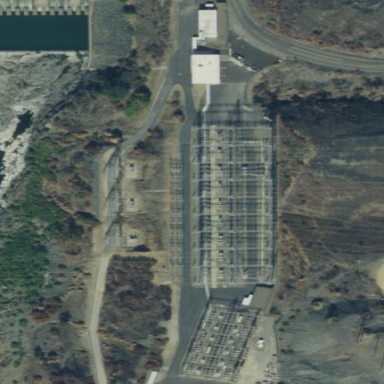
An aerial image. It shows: Transmission substation.